Question: I try to display two sparklines that have different data in the same flutter card widget for hours without success. Can anyone help please?
I use the latest flutter_sparkline library.
here is my car
'''
var data = [0.0, 1.0, 1.5, 2.0, 0.0, 0.0, -0.5, -1.0, -0.5, 0.0, 0.0];
Card(
elevation: 2,
child: Row(
children: <Widget>[
Column(
children: <Widget>[
Sparkline(
data: data,
lineColor: MyColor.outlineInputBorderColor,
pointsMode: PointsMode.all,
pointSize: 8.0,
pointColor: MyColor.Waterbotton,
fallbackWidth: 280,
fallbackHeight: 70,
),
],
),
],
),
),
'''
here is a picture of what I achieve to do.

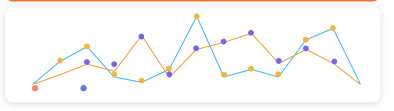
Answer: '''
Stack(
children: [
Sparkline(
lineWidth: 5.0,
lineColor: Colors.greenAccent,
data: val,
),
Sparkline(
lineWidth: 5.0,
lineColor: Colors.greenAccent,
data: val,
),
],
),
'''
you can use stack